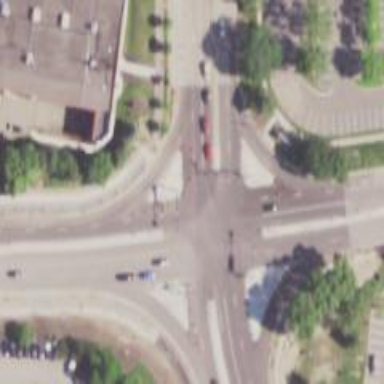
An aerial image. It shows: Uncontrolled zebra crossing.